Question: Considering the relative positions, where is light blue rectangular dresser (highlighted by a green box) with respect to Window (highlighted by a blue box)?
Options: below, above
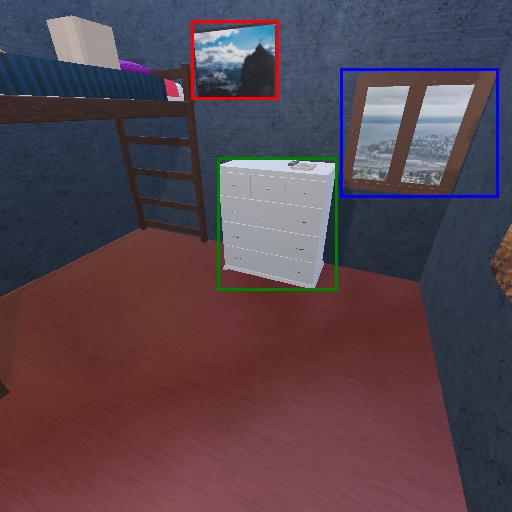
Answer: below